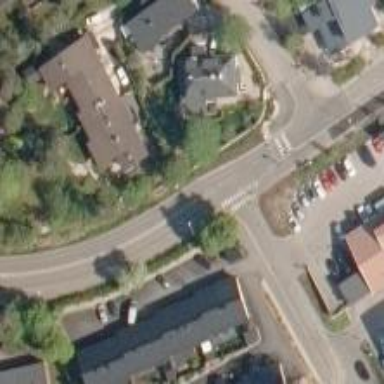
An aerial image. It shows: Road with "give way" sign.